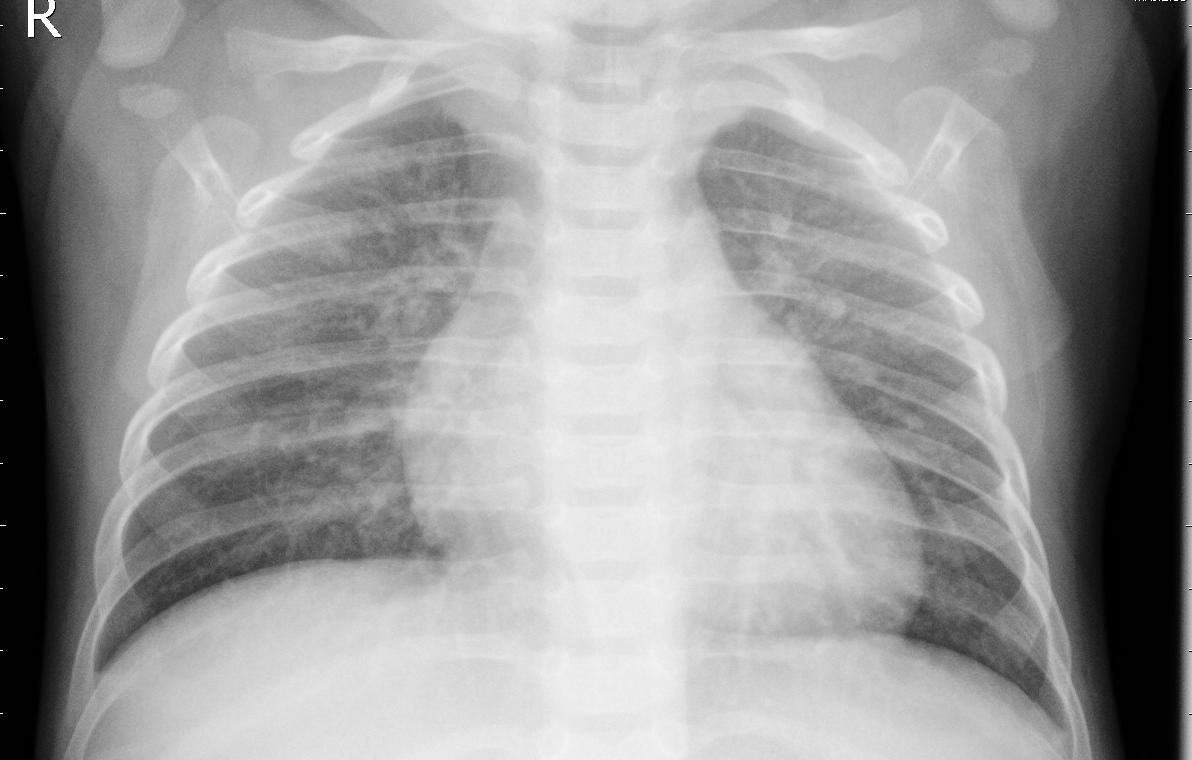
Diagnosis: PNEUMONIA